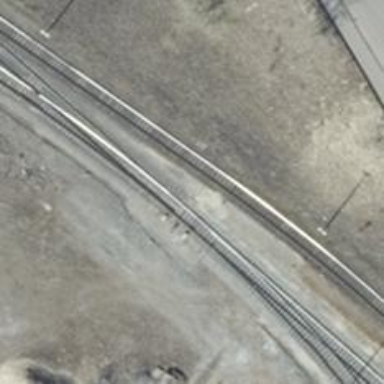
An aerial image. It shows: Railway yard used for servicing trains.